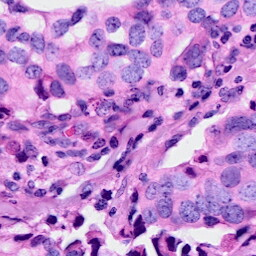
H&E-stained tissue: Breast